Question: PowerPoint has themes you can chose from. The selction is like so:

'python-pptx'
Something like:
'''
from pptx import Presentation
prs = Presentation()
prs.set_theme(theme)
...
'''
On <URL> it suggests creating a powerpoint with a theme and then opening it.
> In that starting .pptx file you would include your customized themes. You can do this by creating a presentation that uses all the themes you would like to have available and then deleting all the slides (but not the slide masters or slide layouts). You will be left with an empty presentation having multiple slide masters, each of which has its own set of slide layouts.
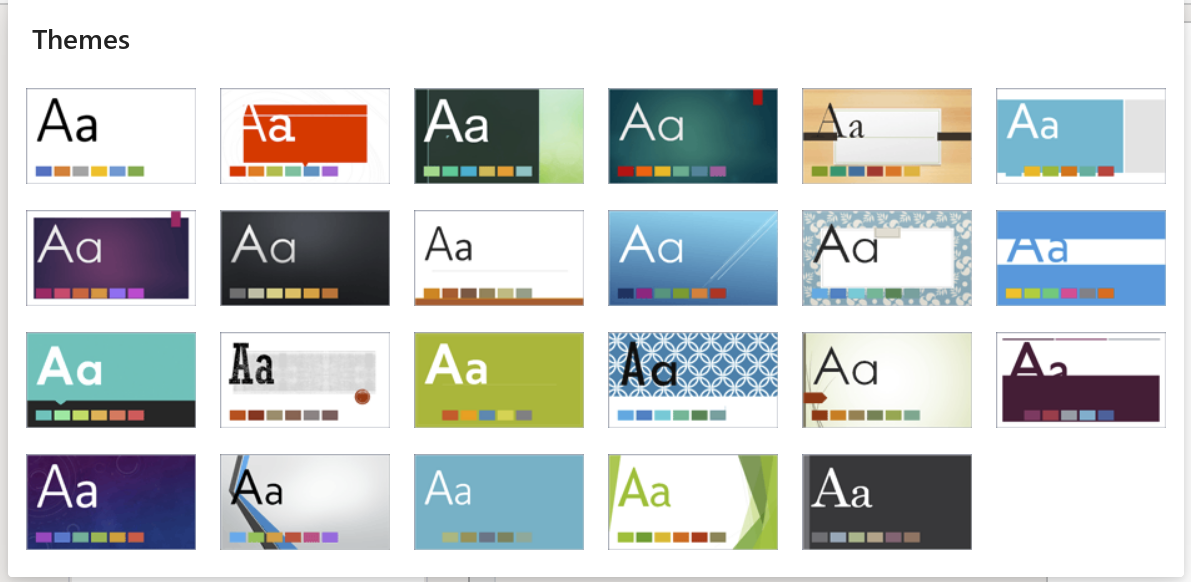
Answer: Basically you create a template with that theme and use that as your starting point (rather than the built-in default theme).
1. Open a new presentation in PowerPoint with the desired theme.
2. Save that as .pptx with the name you want, maybe madison.pptx for the third one in the top row in your screenshot.
3. Use that presentation as your "starting point" when creating a new presentation: prs = Presentation("madison.pptx")
The new presentation ('prs') will have the Madison theme applied.
'python-pptx' does not yet have the ability to apply a theme to an existing presentation.